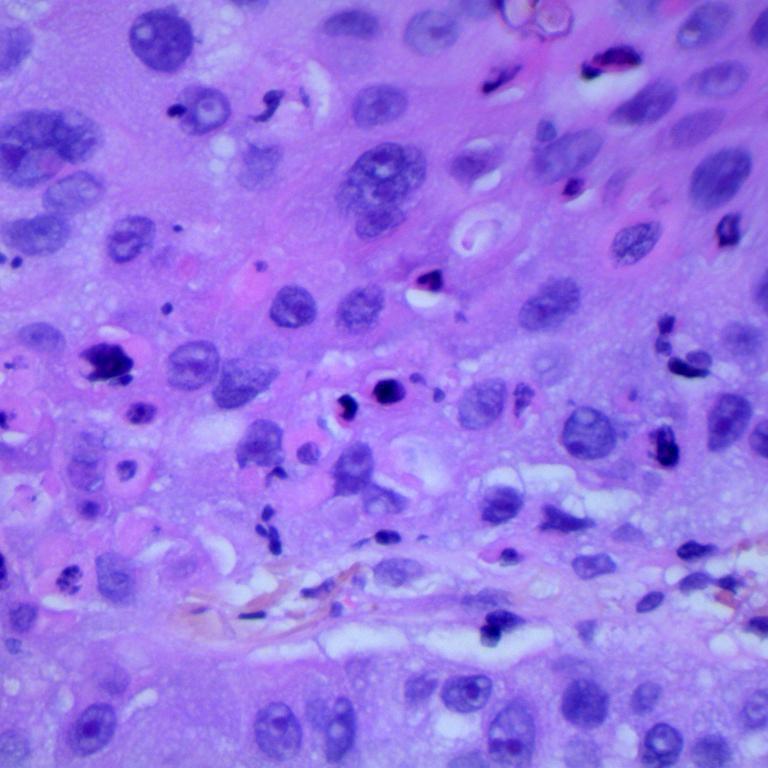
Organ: lung
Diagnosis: squamous carcinomas